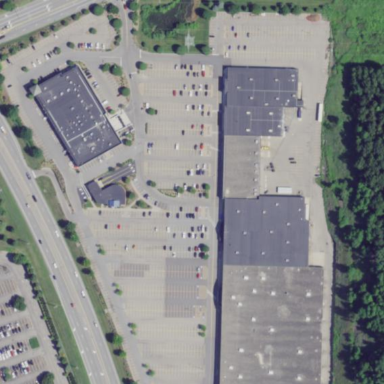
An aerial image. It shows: Retail area.